Aerial crown-view tile of a tropical tree (Barro Colorado Island, Panama), acquired 20240716:
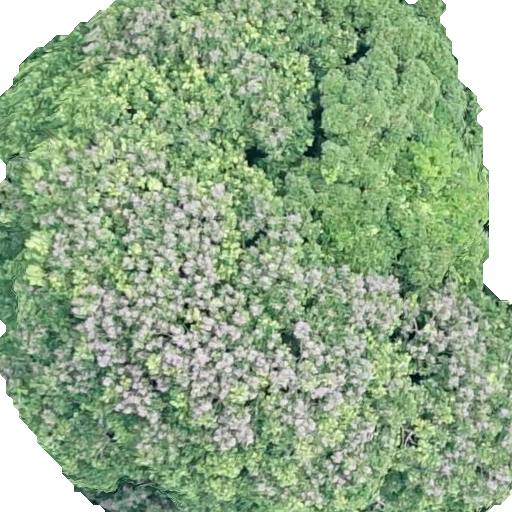
Species: Dipteryx oleifera
GBIF accepted scientific name: Dipteryx oleifera
Crown area: 410.071 m²